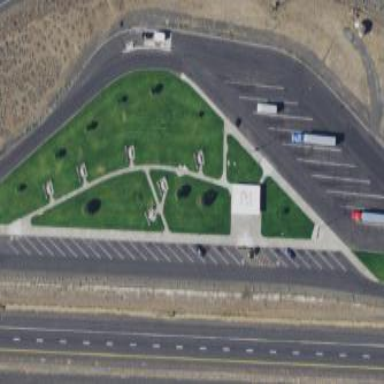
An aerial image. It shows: Rest area on the road.